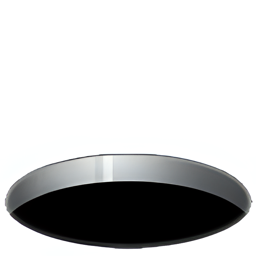
Name: hole
Emoji: 🕳
Group: Smileys & Emotion
Sub-group: emotion